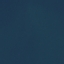
Land use / land cover: SeaLake